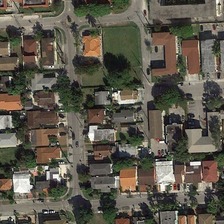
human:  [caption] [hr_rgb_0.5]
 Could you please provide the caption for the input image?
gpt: many buildings and green trees are in a dense residential area .

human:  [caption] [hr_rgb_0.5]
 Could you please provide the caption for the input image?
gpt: many buildings and green trees are in a dense residential area .

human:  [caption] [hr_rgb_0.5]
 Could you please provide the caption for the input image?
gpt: many buildings and green trees are in a dense residential area .

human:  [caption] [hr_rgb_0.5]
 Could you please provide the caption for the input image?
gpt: many buildings and green trees are in a dense residential area .

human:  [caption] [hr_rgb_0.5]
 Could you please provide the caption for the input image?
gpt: many buildings and green trees are in a dense residential area .